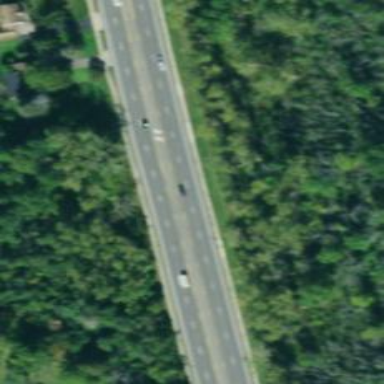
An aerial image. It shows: Primary highway with separate asphalt sidewalks.